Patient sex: M
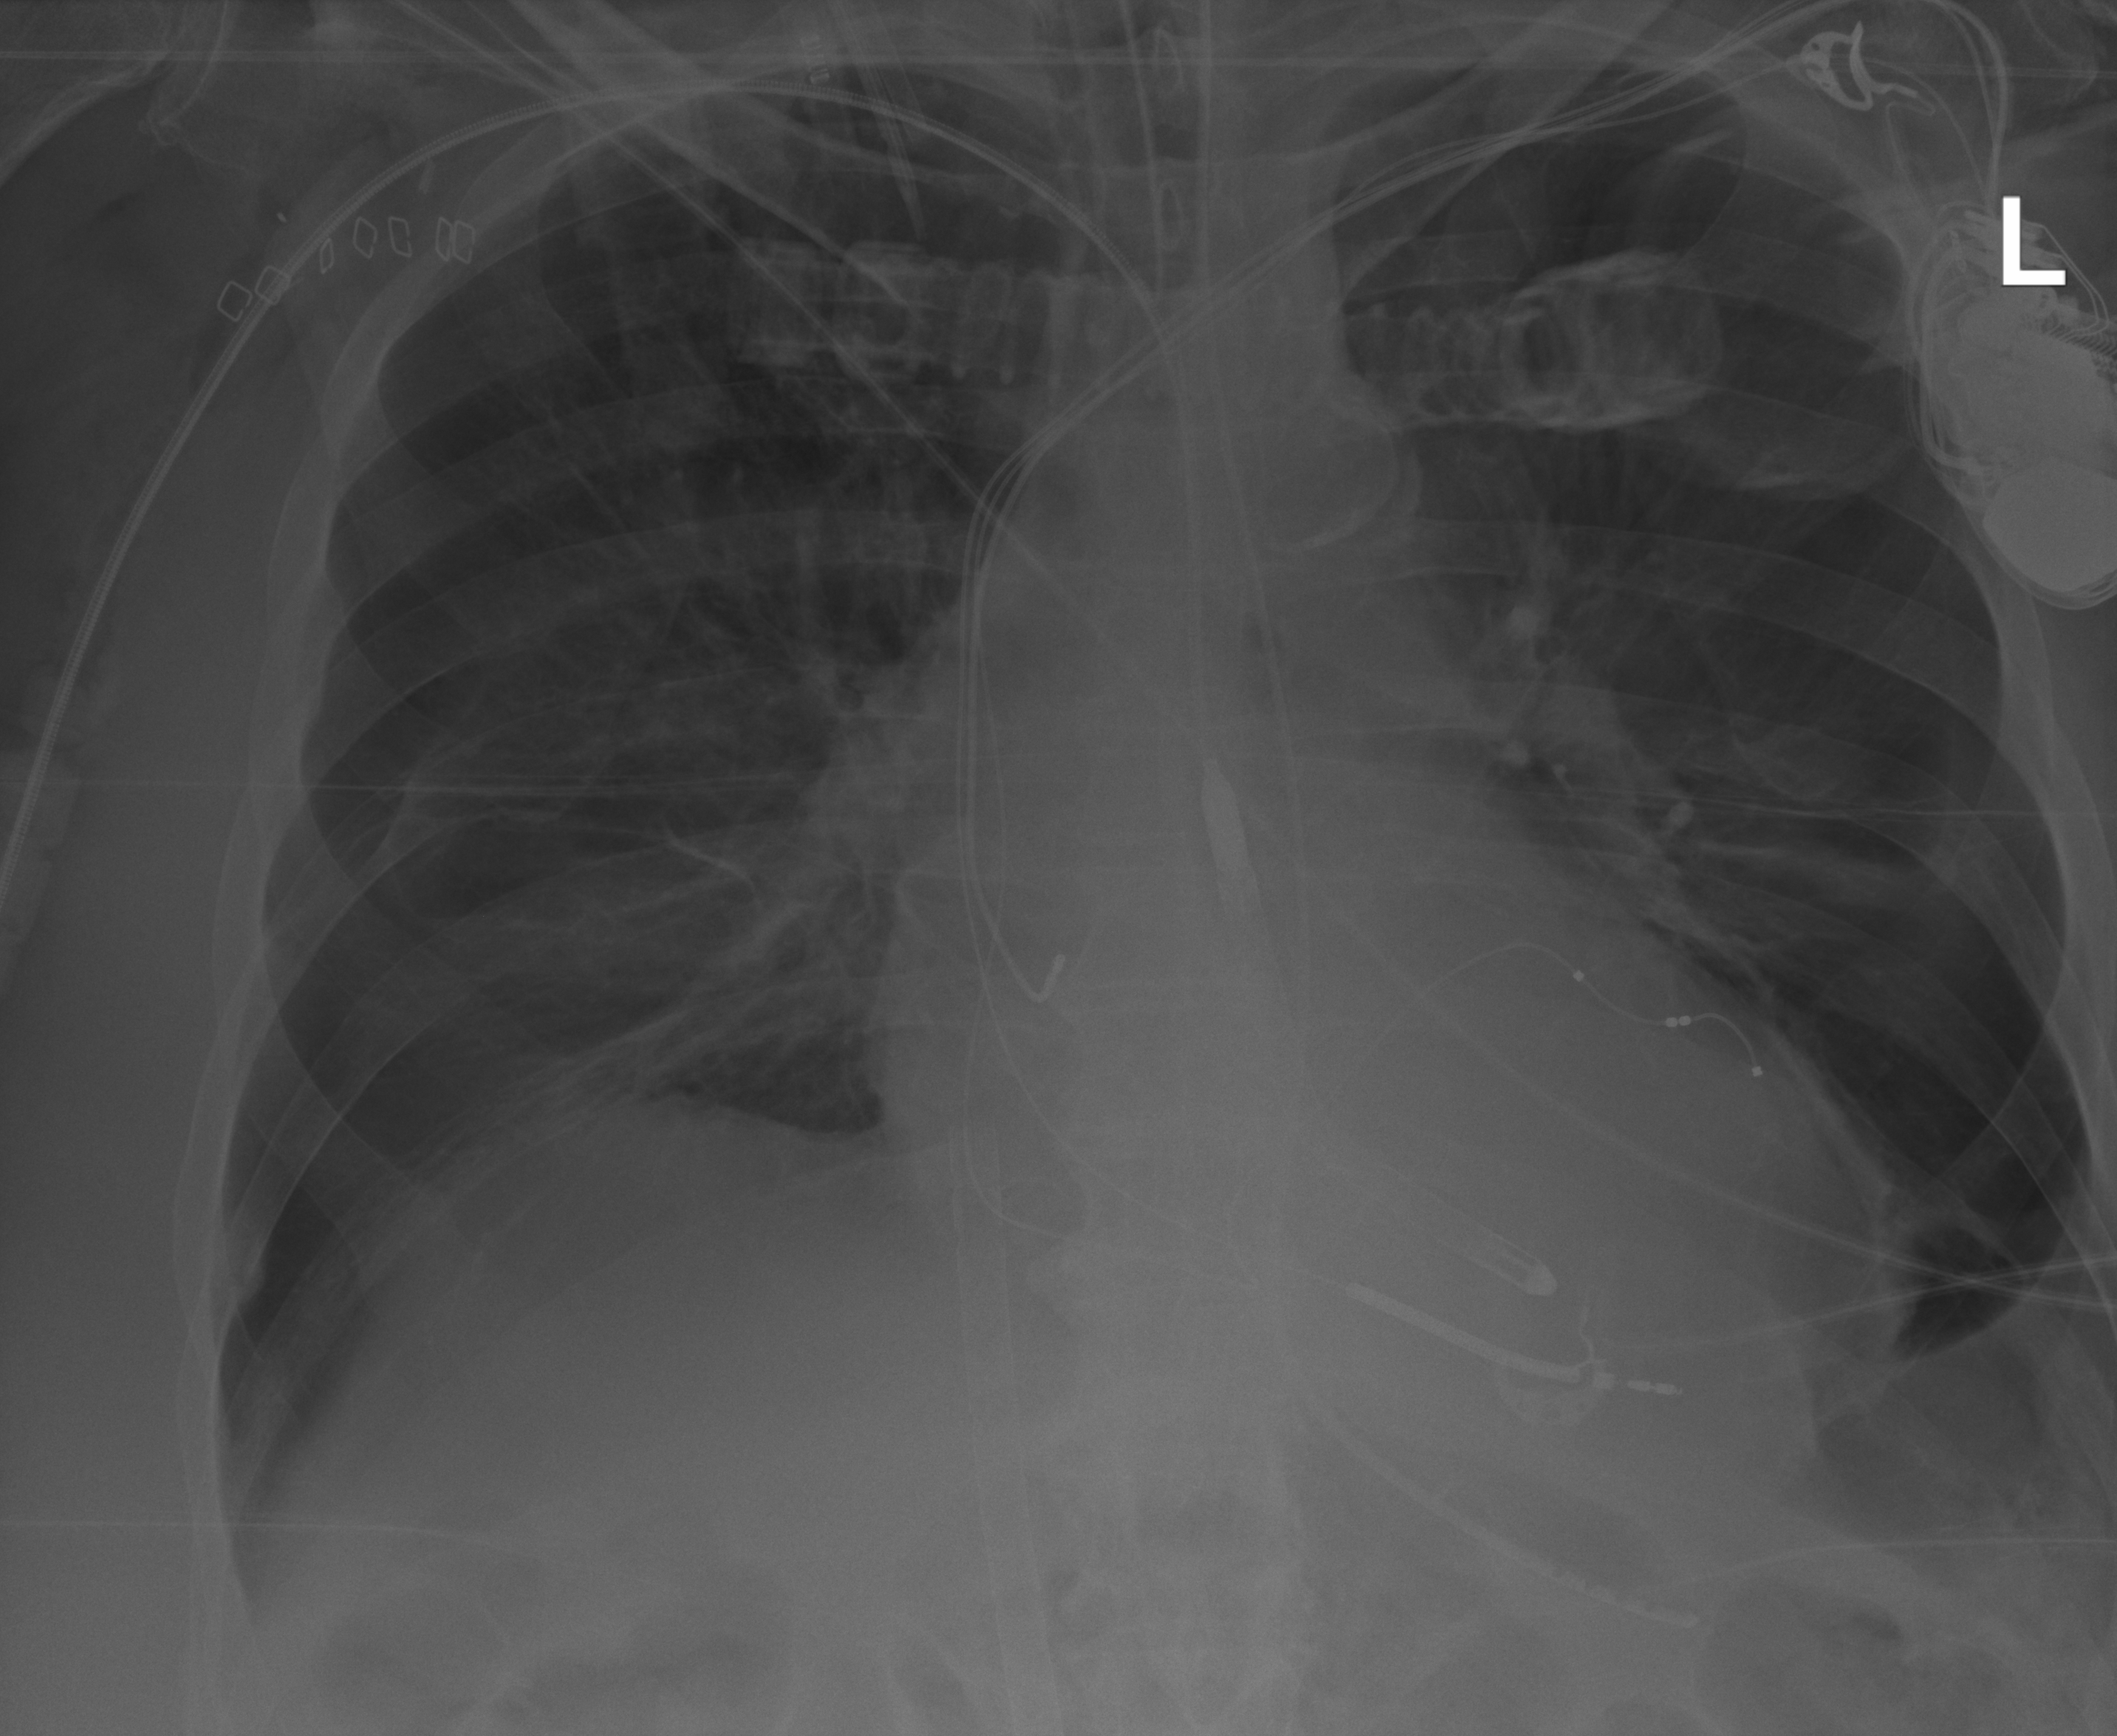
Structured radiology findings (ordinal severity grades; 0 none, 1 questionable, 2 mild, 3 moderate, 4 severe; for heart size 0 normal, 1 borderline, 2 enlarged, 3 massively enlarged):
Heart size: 2
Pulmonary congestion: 0
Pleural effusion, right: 2
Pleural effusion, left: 2
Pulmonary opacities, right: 0
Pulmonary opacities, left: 0
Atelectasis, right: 0
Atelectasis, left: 2